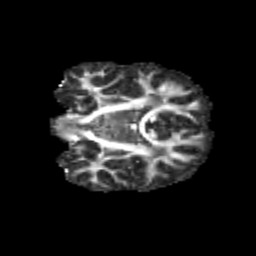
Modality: FA
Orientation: coronal
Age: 13
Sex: male
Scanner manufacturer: siemens
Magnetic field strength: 3 T
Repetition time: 3.8 s
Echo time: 0.07 s